Field crop: maize
Growth stage: 1
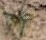
Species: salsola